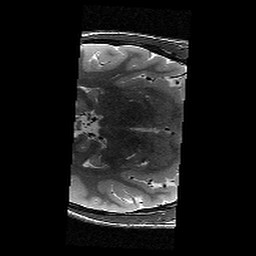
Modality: T2w
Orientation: axial
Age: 12
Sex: male
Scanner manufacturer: siemens
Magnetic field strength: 3 T
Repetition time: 9.23 s
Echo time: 0.067 s